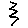
Label: zigzag